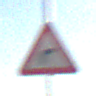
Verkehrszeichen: KurveRechts
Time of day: MorningAfternoon
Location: Outdoor (Nature)
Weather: PartlyCloudy
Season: NotSpecified
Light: Natural